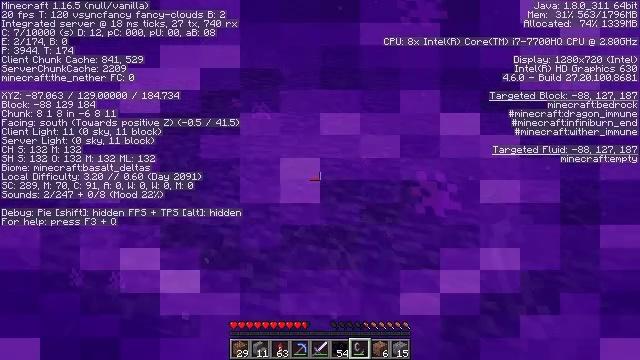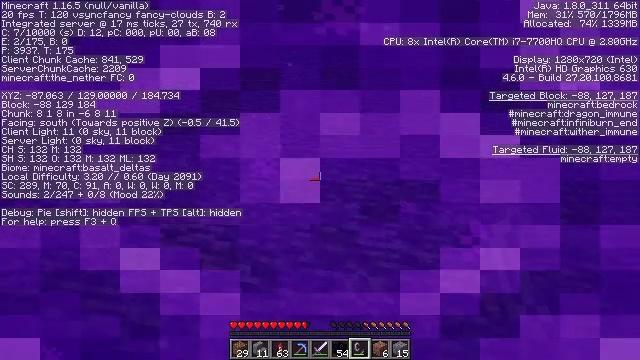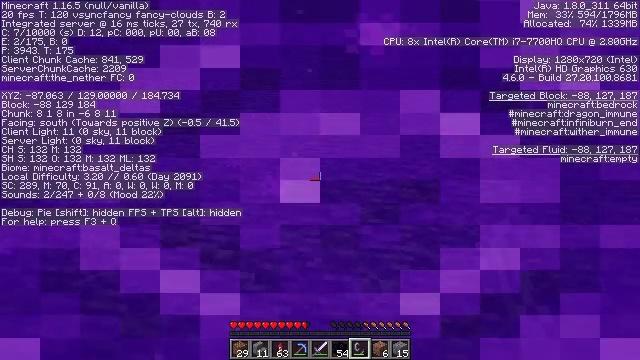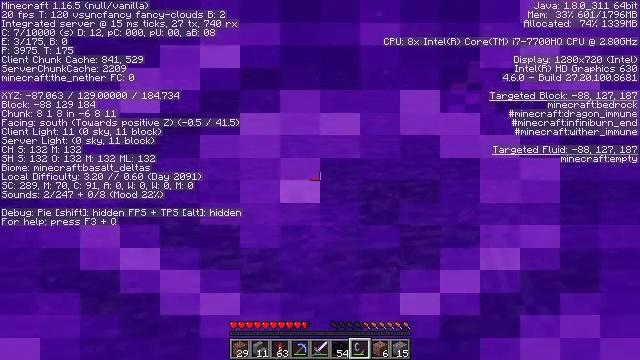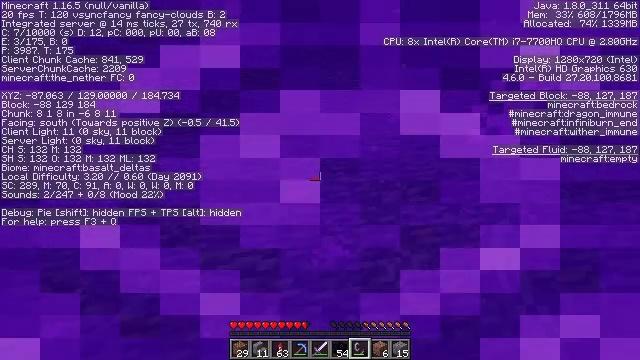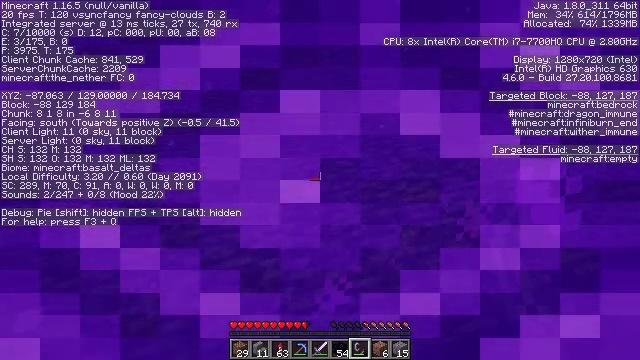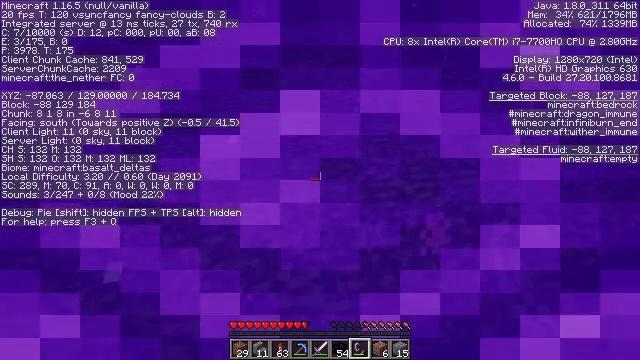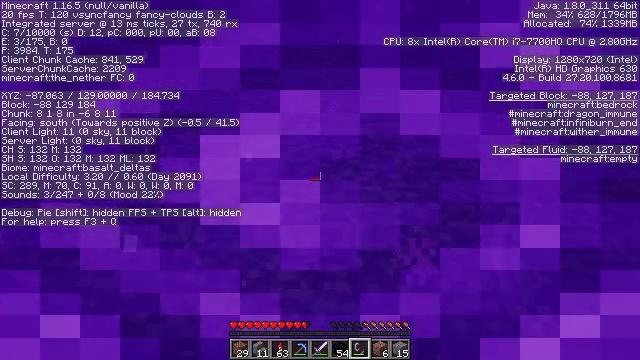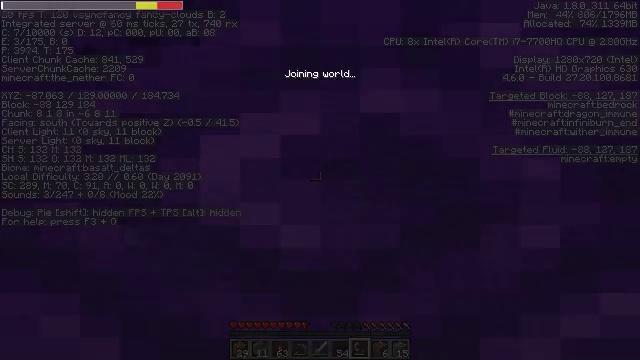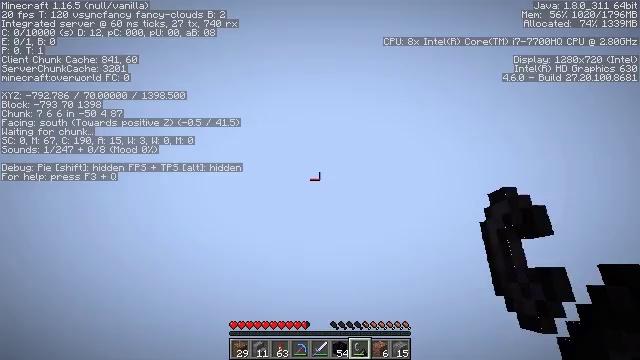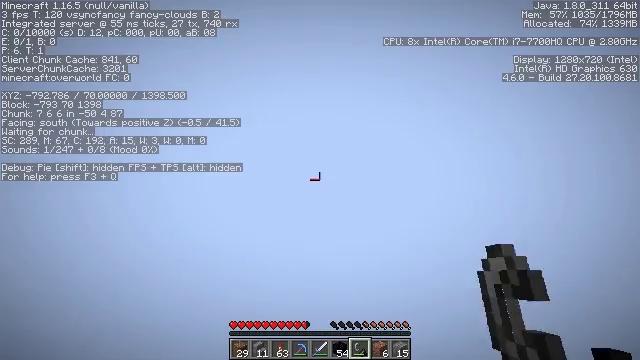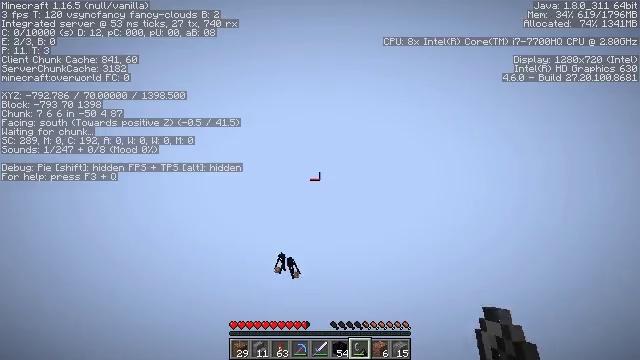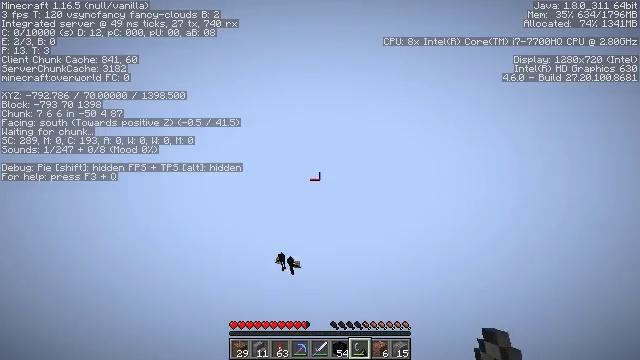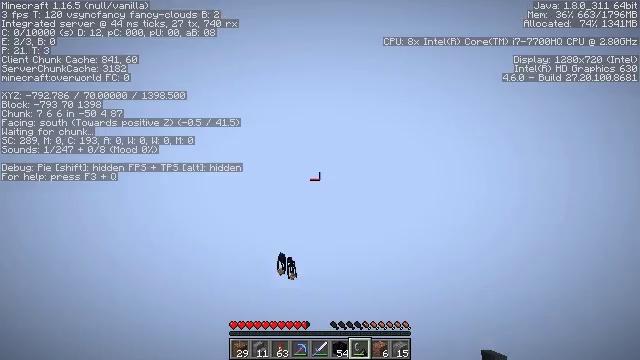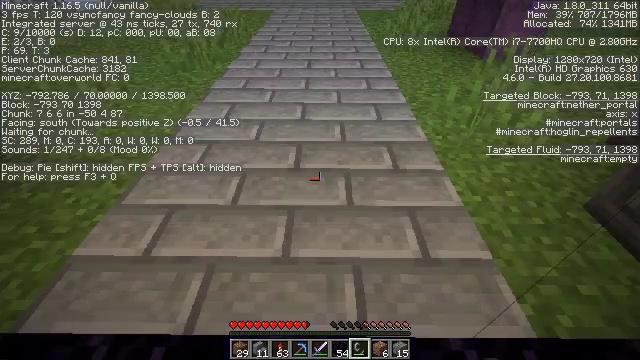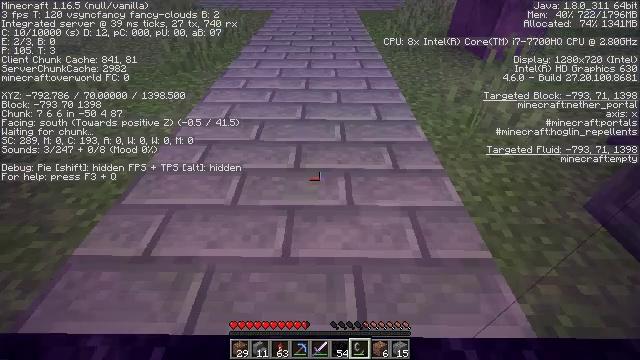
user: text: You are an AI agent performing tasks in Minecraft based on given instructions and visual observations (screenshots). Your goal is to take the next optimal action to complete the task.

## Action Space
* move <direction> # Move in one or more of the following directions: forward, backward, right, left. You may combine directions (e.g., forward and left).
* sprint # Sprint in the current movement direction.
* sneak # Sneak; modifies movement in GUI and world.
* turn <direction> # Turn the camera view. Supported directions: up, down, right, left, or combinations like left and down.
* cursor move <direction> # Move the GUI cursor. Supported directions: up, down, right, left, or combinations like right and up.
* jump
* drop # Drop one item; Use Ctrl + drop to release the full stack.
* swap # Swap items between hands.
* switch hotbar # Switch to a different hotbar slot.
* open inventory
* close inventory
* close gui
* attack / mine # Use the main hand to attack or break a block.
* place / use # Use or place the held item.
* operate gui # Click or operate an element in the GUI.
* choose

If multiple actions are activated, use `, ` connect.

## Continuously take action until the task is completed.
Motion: motion action
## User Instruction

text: Hunt the magma cube.
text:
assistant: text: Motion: no_op
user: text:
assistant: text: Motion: no_op
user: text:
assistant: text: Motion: no_op
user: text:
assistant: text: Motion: no_op
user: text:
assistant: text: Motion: no_op
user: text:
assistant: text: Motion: no_op
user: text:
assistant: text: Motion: no_op
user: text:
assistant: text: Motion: no_op
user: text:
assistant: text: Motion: no_op
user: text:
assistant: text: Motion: no_op
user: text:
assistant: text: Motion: no_op
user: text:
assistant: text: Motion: no_op
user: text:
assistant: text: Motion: no_op
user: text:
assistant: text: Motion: no_op
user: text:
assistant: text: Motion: no_op
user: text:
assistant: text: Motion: no_op
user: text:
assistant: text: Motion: no_op
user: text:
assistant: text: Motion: no_op
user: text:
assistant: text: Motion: no_op
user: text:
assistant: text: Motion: no_op
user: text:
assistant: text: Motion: no_op
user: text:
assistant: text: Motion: no_op
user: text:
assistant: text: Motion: no_op
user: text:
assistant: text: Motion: no_op
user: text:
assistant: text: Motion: no_op
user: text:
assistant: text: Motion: no_op
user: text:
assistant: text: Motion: no_op
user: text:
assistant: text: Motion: no_op
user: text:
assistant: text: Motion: no_op
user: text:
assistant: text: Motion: no_op